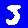
Digit: 3